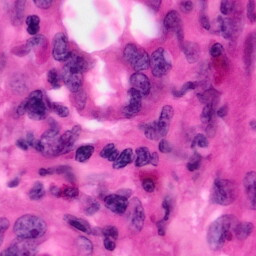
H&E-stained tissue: Pancreatic